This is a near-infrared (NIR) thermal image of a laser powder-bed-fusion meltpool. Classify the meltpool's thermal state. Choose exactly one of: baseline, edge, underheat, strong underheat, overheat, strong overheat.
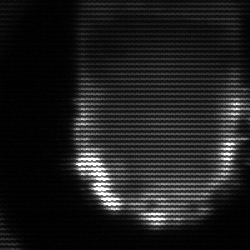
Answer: baseline